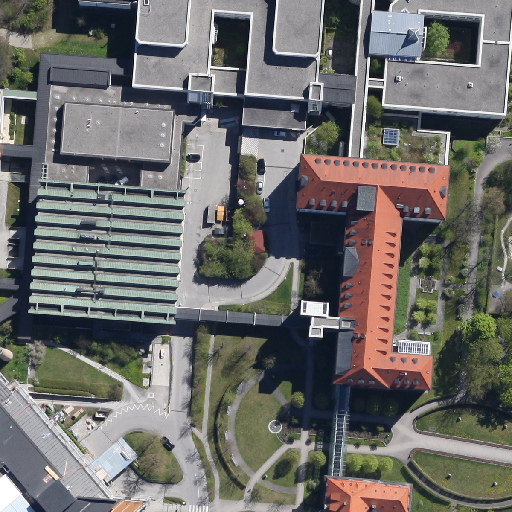
Referring expression: vehicle in the parking area